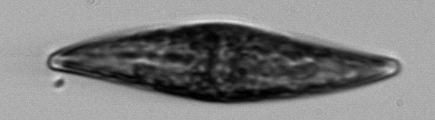
Label: Pleurosigma